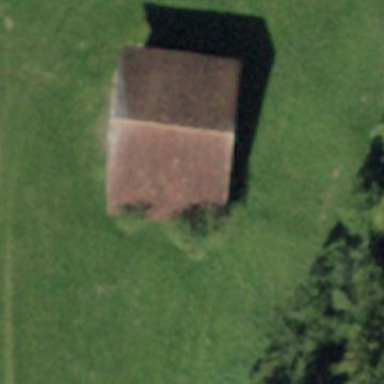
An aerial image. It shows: Barn.